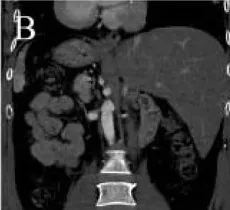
CTA reveals transposition of the abdominal organs.
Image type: radiology (ct)